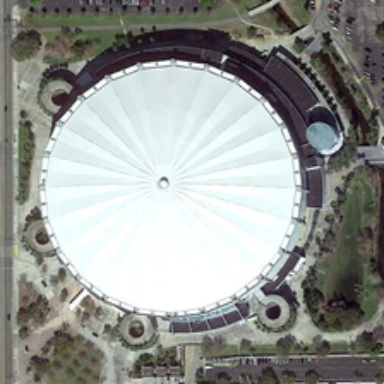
A oval white building with several circular buildings is standing at the corner of two vertically crossed roads  around which are three parking lots and lawns .